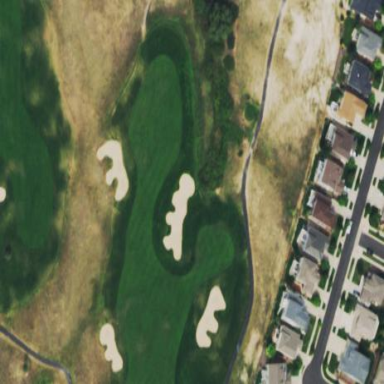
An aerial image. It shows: Grassy area designated as golf fairway.